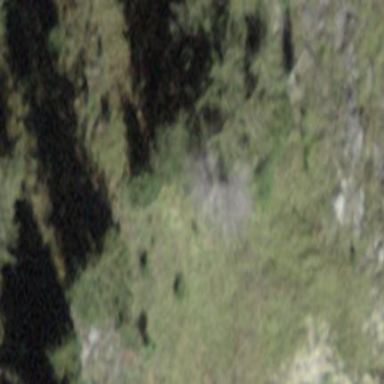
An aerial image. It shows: Forest area.